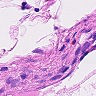
Metastatic tissue present: no